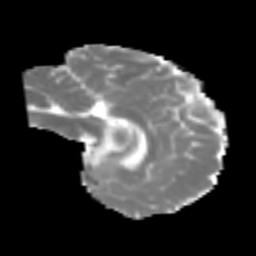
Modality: MD
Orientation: sagittal
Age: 23
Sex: male
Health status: healthy